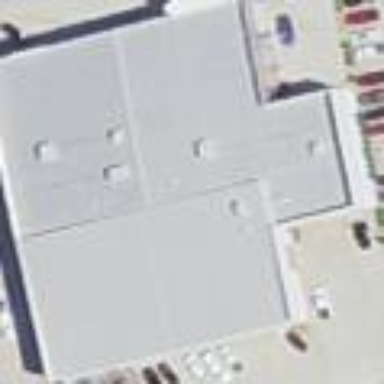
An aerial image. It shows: Retail building housing car shop.